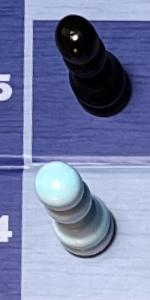
Label: Pawn_White